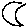
Label: moon